Question: <URL>
I have this DIV which I am trying to align with the other two divs. In the fiddle, you can see there is the border of 'our data center' and 'our other services', which align with each other in a 960 width frame (works great when resizing). However, I can't get the 'every account includes' to stay aligned with the two other sections below, and it stretches across, far beyond 960px.
Can you help me get the top div to align with the other two divs.
Here is an image of live to show you my issues (there is a another column but it was breaking the fiddle). The colums are all grid_4 so grid_4*3 = 12, which shouldn't be causing issues..

Here is FULL HTML, please look on fiddle for CSS
'''
<div id="hostingservices" class="grid_12">
<div id="insidehostingservices" class="grid_12margin">
<div class="constrain">
<h1 class="bigtitle">Every Account Includes</h1>
<div class="grid_4 alpha">
<h2>Email Features</h2>
<ul>
<li>UNLIMITED 1GB eMail Inboxes</li>
<li>POP3, IMAP & SMTP Access</li>
<li>Autoresponders & Mailing Lists</li>
<li>Email Forwarding, Catch All & Spam filtering</li>
<li>Junk Mail Filters</li>
</ul>
<h2>Website Statistics</h2>
<ul>
<li>Error & Access/Referrer/Agent Logs</li>
<li>Website Statistics</li>
<li>Google Sitemaps Generator</li>
<li>Webalizer Graphical Statistics</li>
<li>AWStats Graphical Statistics</li>
<li>Advanced Graphical & Text Counters</li>
<li>Bandwidth Statistics</li>
<li>Tracewatch</li>
</ul>
<h2>Access Features</h2>
<ul>
<li>Master & Additional FTP Accounts</li>
<li>SSH Access</li>
</ul>
<h2>Databases</h2>
<ul>
<li>MySQL 5 Databases</li>
<li>MySQL Web GUI</li>
</ul>
</div> <!-- end of insideourdataservices grid9 alpha-->
<div class="grid_4">
<h2>Advanced Features</h2>
<ul>
<li>eXtend Based Control Panel</li>
<li>Sub Domains</li>
<li>Microsoft FrontPage Extensions</li>
<li>Online File Manager</li>
<li>Website Redirection</li>
<li>Website submission to Google</li>
<li>Advanced Website Password Protection</li>
<li>Scheduled Tasks</li>
<li>IP Adress Blocking</li>
</ul>
<h2>Programming</h2>
<ul>
<li>PHP 4, PHP5 with SOAP Support</li>
<li>Perl, Python, Miva, RealAudio</li>
<li>Sun ONE ASP (Chilisoft ASP)</li>
<li>Ruby, Rails, ImageMagick, Ghostscript</li>
<li>Zend Optimizer, GD</li>
</ul>
<h2>E-Commerce</h2>
<ul>
<li>Shared Secure Server Access (https)</li>
<li>osCommerce, Zen, CubeCart, Agora</li>
<li>Lots of Free Webtools inc Clipart</li>
<li>Google Adwords</li>
</ul>
</div>
<div class="grid_4 omega">
<h2>One Click Installations</h2>
<ul>
<li>Joomla 1.5</li>
<li>Wordpress Blog, Drupal</li>
<li>phpBB3 Discussion Forums</li>
<li>Elgg Social Networking System</li>
<li>CMS Made Simple, Guestbook, Geeklog</li>
<li>Nucleus Blog, Eblah Online Discussion</li>
<li>Typo3 CMS, Crafty syntax Live help</li>
<li>dot Project Management System</li>
<li>osTicket Ticeting helpdesk system</li>
<li>Form to Email with CAPTCHA</li>
<li>Custom 404 and 500 Error Pages</li>
<li>Online Auction (just like ebay!)</li>
<li>Online Photo Album</li>
<li>Web Calendar</li>
<li>Web Survey</li>
<li>Internet Countdown, Random Text Displayer</li>
<li>Random Images Displayer</li>
<li>Round Cube Webmail, MediaWiki</li>
<li> SugarCRM</li>
<li>Many Javascript Generators</li>
</ul>
</div>
<a href="http://dchost.co.uk/basket" id="button3" class="ordernow">Order Now</a>
</div>
'</div> <!-- end of insideourdataservices grid12 margin-->
</div> <!-- end of ourdataservicesimage grid3 omega-->
<div class="clear"></div> <!-- clears ourdataservices grid12-->
'''
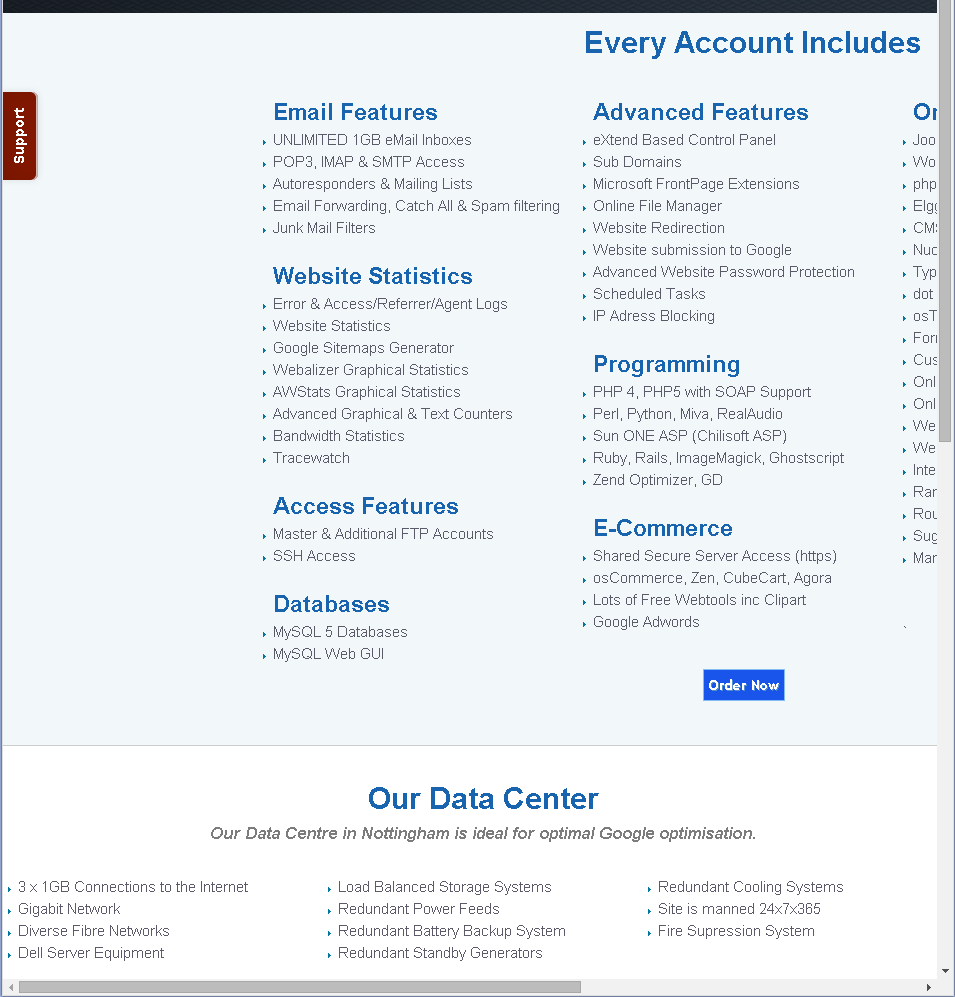
Answer: remove min-width from the below style
'''
#hostingservices {
height: 800px;
/* min-width: 1500px; */
background: #F2F7FA;
border-style: solid;
border-bottom-width: thin;
border-color: #ccc;
}
'''